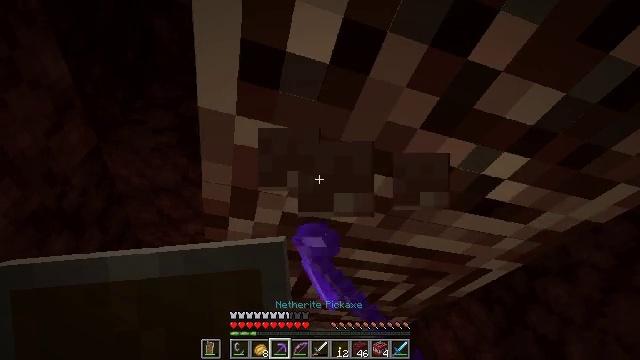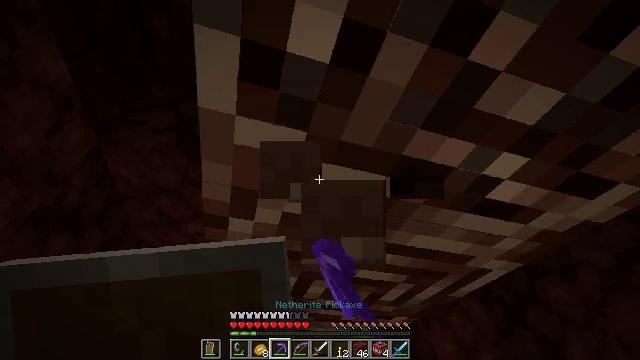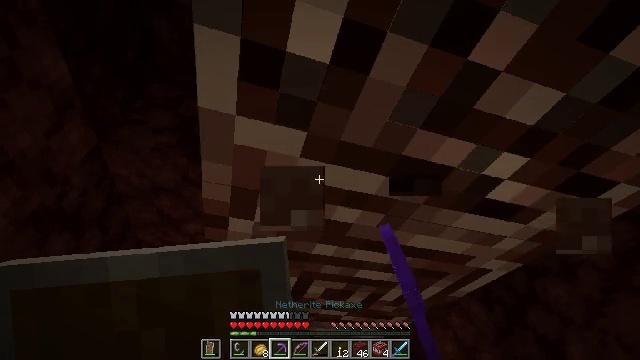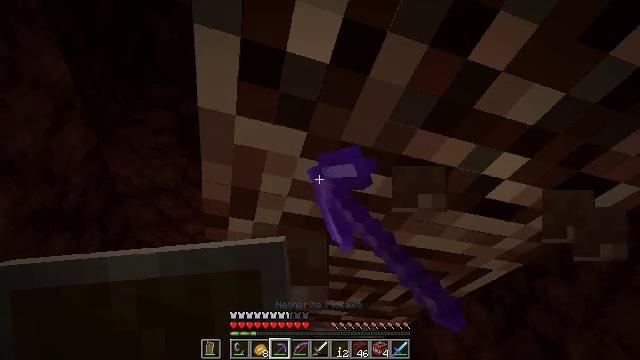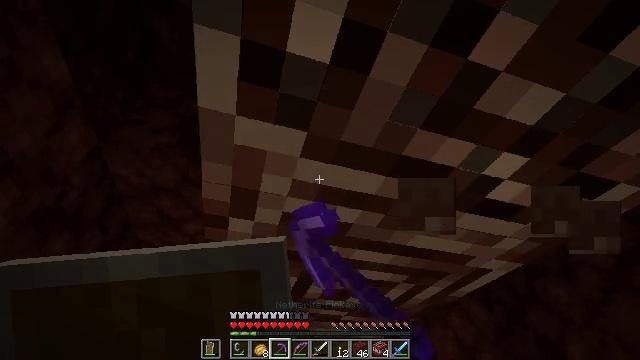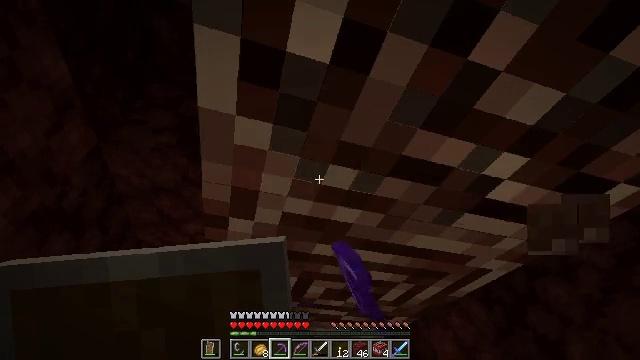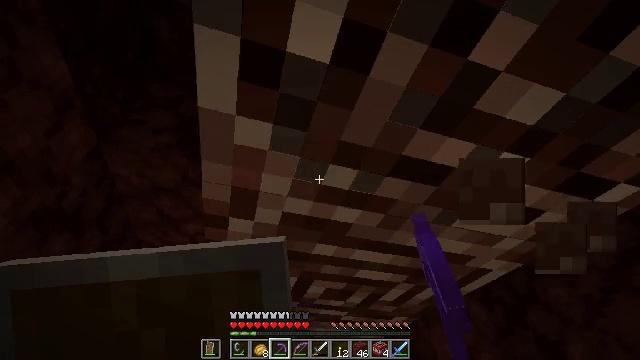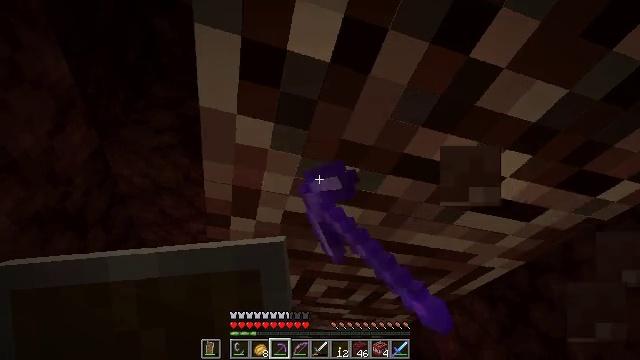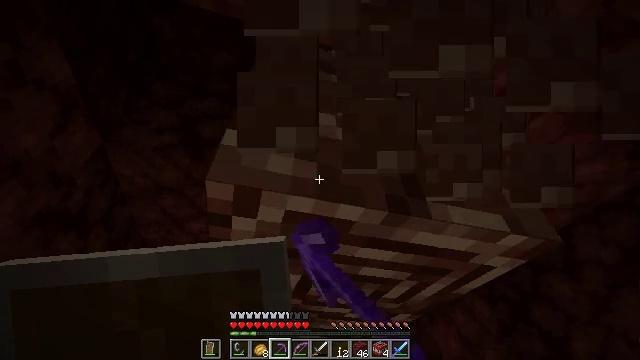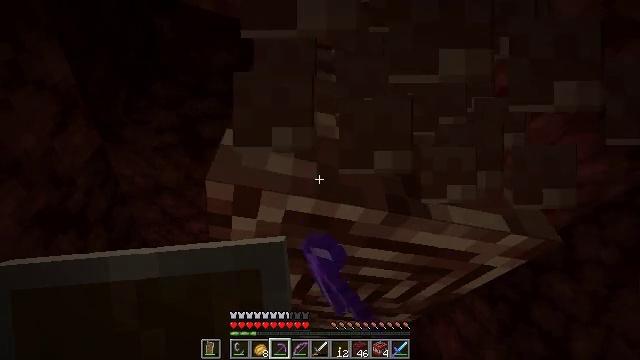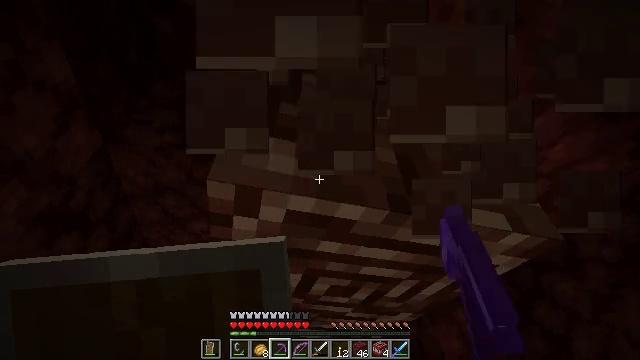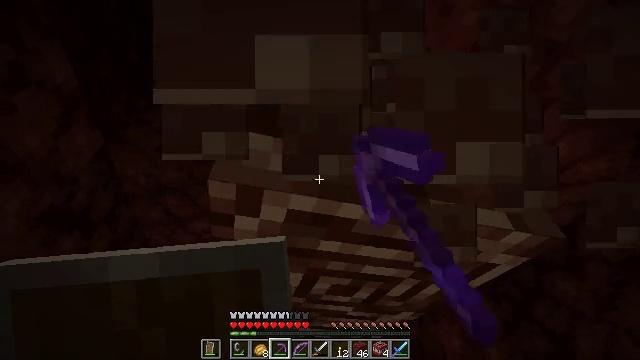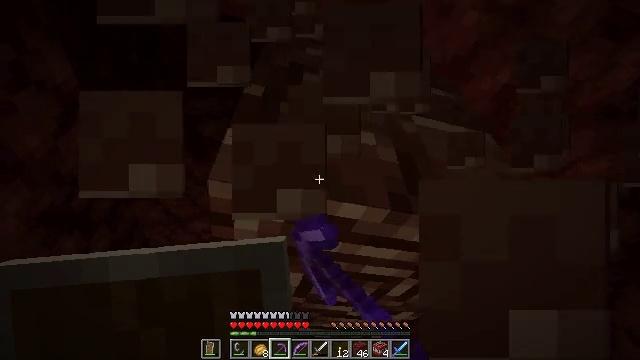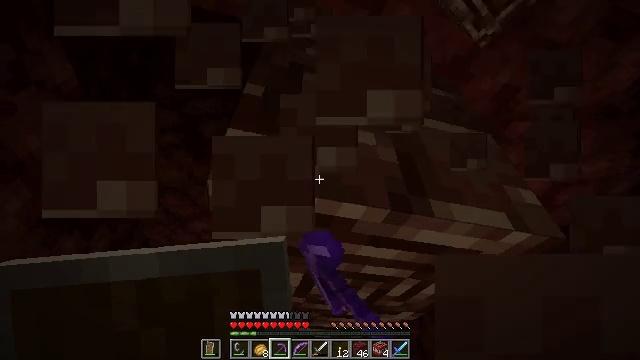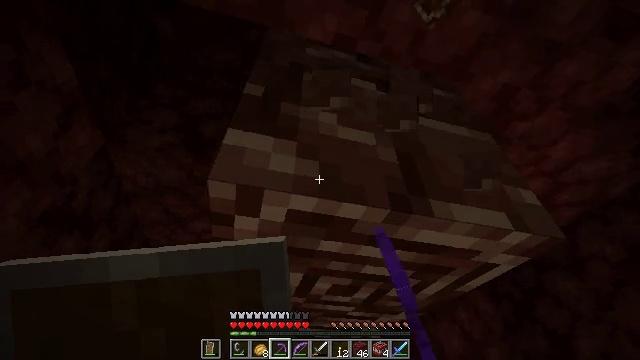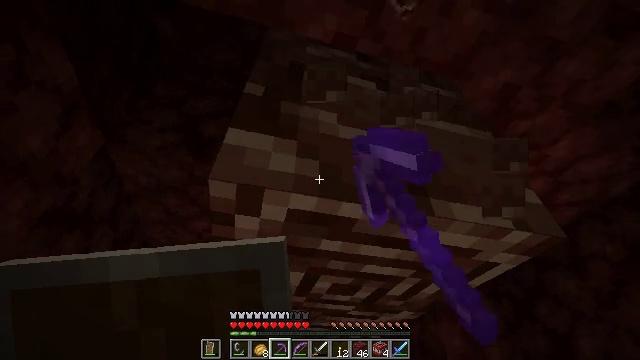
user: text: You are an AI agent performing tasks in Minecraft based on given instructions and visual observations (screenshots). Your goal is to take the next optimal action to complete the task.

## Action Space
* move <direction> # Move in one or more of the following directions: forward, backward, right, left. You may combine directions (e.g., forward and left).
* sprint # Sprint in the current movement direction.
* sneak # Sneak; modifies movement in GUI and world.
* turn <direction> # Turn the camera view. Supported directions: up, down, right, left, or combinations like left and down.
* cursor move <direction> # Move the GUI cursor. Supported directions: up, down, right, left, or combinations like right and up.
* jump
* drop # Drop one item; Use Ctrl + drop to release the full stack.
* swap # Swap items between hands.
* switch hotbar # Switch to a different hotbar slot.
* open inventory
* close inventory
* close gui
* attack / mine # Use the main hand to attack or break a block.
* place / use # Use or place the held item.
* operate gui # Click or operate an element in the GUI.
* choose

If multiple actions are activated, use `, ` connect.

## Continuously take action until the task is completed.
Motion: motion action
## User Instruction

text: Mine the ancient debris in the Nether.
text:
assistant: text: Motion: attack / mine
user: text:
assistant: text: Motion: attack / mine
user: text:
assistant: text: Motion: attack / mine
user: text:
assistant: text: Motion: attack / mine
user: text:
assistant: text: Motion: attack / mine
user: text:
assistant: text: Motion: attack / mine
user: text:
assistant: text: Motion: attack / mine
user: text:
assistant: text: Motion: attack / mine
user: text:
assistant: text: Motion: attack / mine
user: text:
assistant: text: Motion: attack / mine
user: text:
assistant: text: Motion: attack / mine
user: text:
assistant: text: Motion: attack / mine
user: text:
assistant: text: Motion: attack / mine
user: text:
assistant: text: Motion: attack / mine
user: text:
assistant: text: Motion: attack / mine
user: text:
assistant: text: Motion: attack / mine
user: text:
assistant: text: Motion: attack / mine
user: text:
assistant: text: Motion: attack / mine
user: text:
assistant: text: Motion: attack / mine
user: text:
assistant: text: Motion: attack / mine
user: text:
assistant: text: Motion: attack / mine
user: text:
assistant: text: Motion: attack / mine
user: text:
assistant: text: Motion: attack / mine
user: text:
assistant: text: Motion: attack / mine
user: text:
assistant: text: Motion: attack / mine
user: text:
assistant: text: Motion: attack / mine
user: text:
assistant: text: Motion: attack / mine
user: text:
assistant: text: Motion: attack / mine
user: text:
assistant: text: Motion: attack / mine
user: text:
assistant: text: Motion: attack / mine